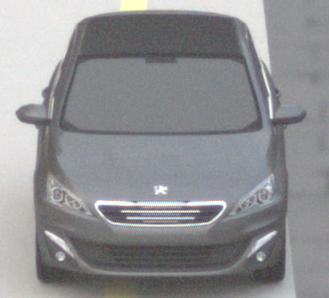
Make: Peugeot
Model: 308 VTi 82
Detailed model: 308 (II)
Model produced from: 2013/09
Model produced until: 2014/11
Doors: 5
Color: gray
Road condition: dry road
Daytime: morning or afternoon
Contrast: low contrast